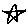
Label: star